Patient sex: M
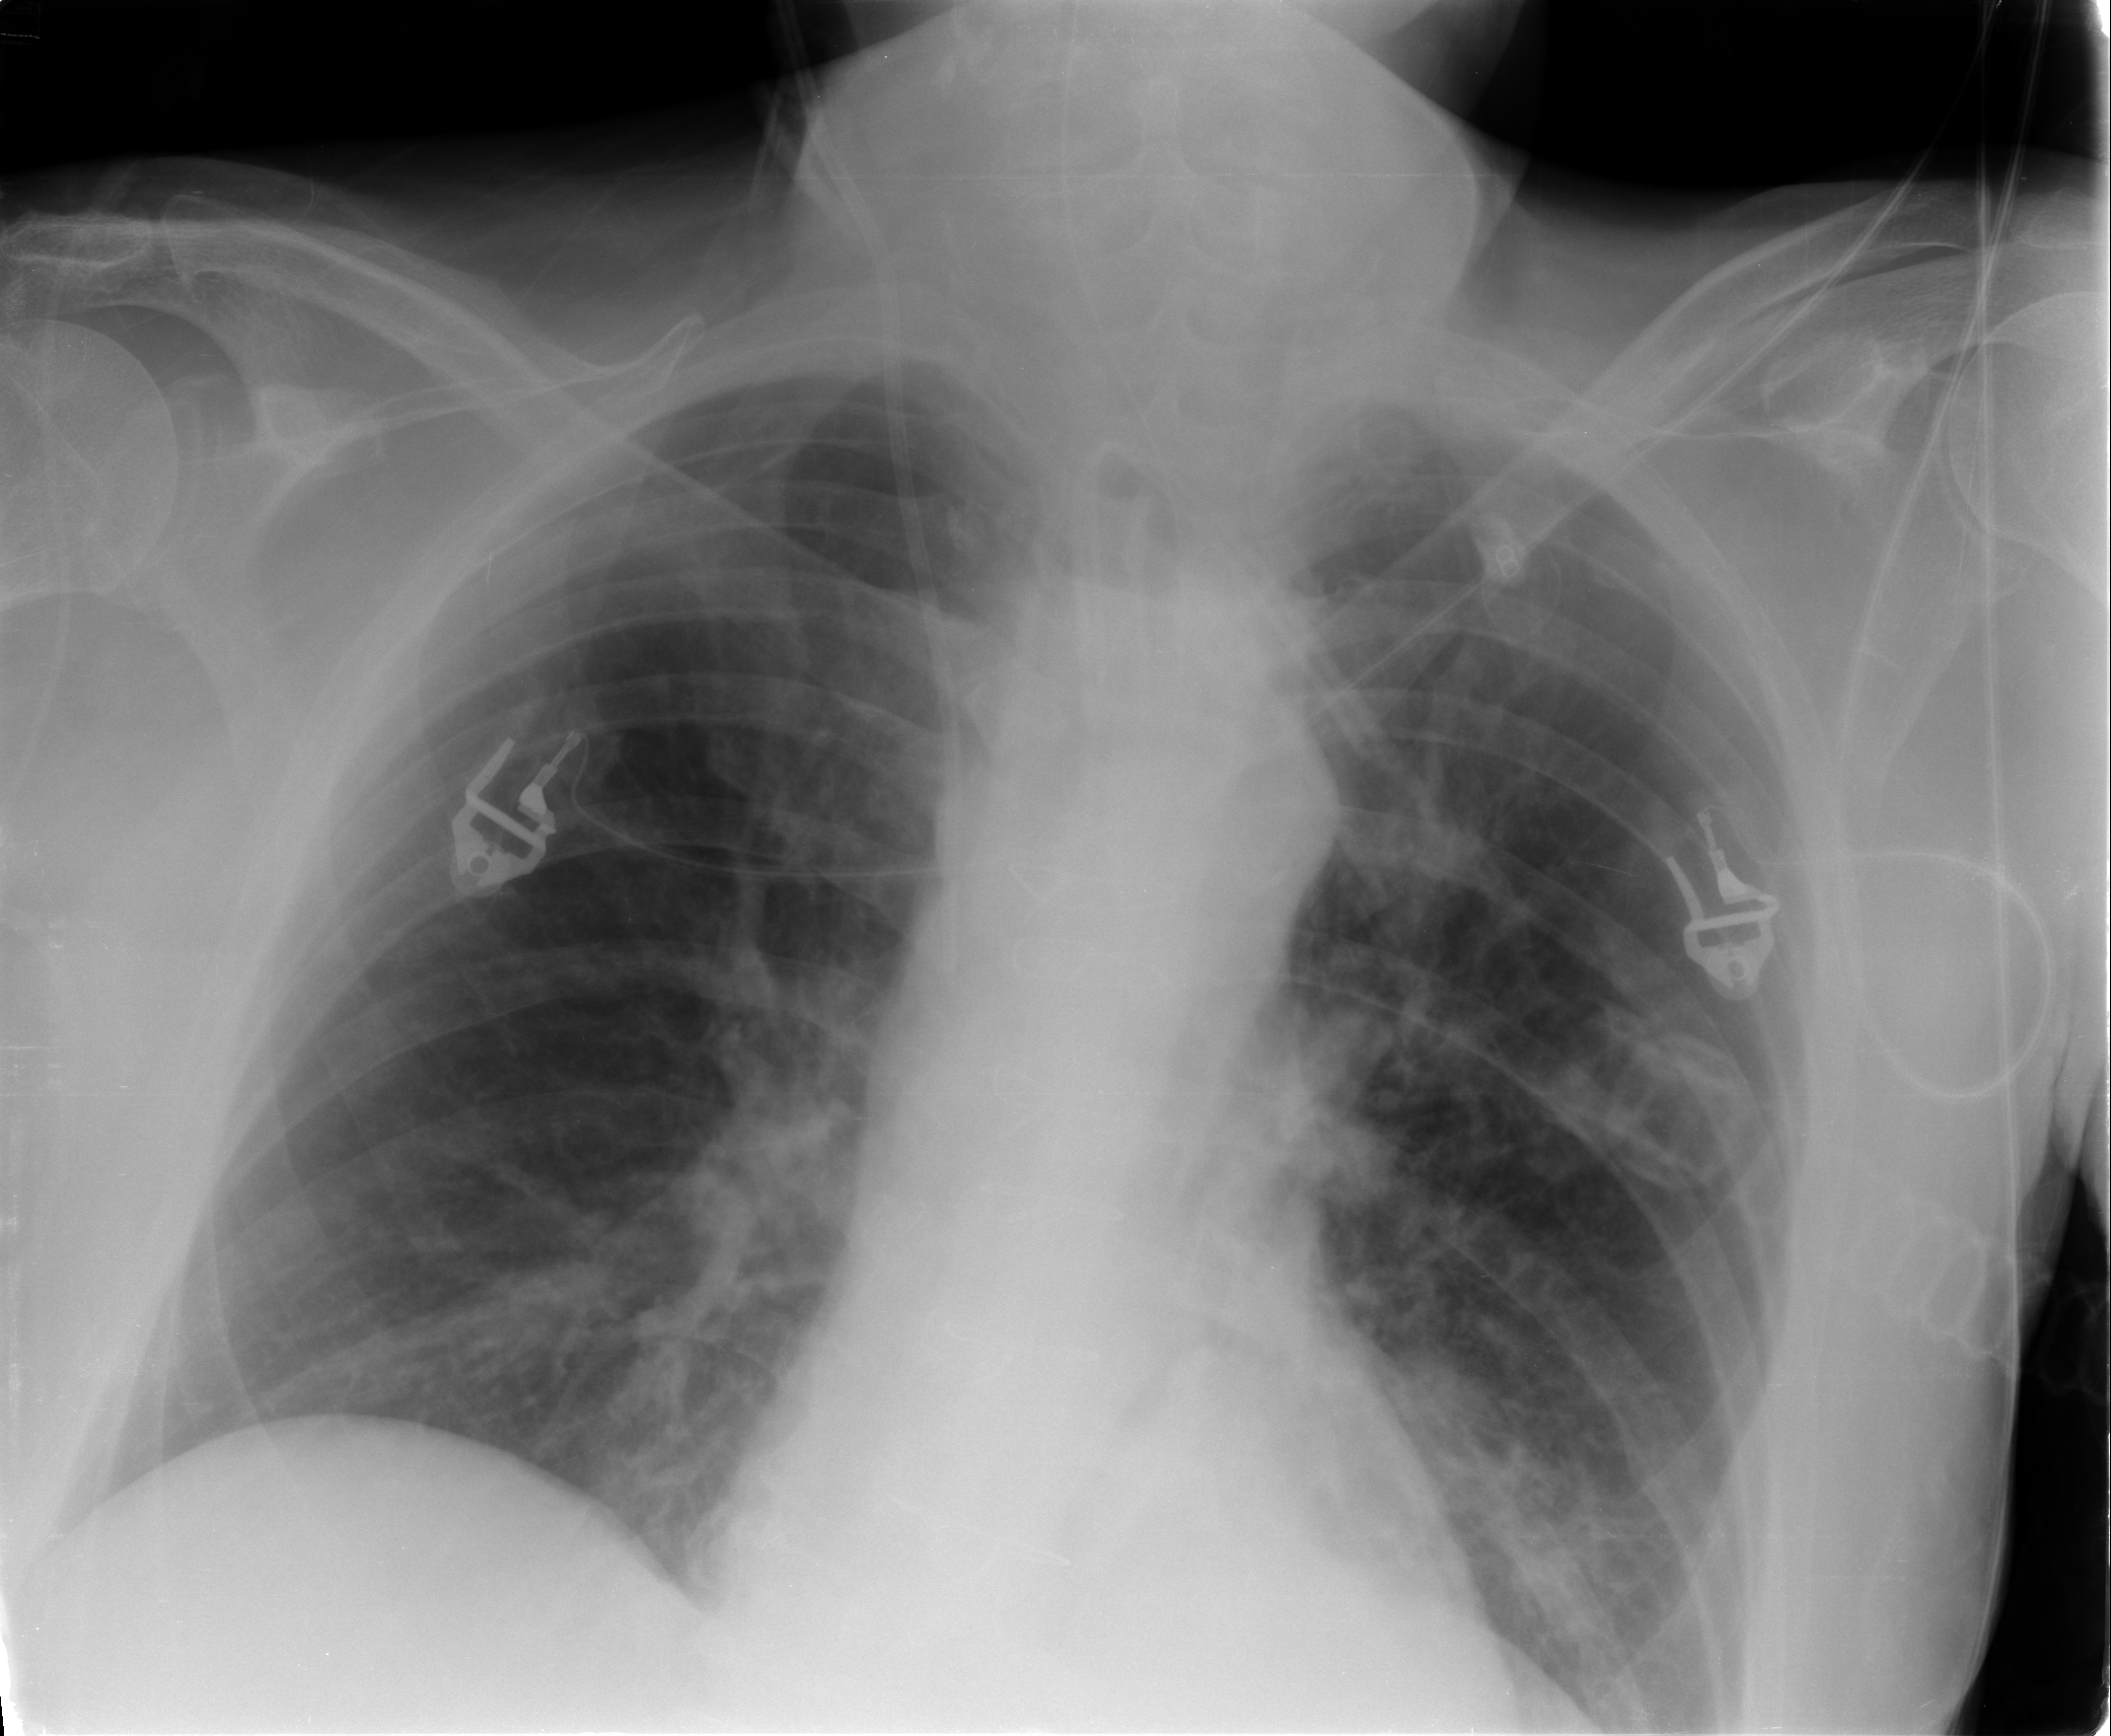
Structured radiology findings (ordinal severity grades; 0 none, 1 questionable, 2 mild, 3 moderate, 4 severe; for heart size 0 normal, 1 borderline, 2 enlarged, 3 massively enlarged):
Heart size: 0
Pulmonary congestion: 1
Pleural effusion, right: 0
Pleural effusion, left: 0
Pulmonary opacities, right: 0
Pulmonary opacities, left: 1
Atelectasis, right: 1
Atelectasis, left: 2